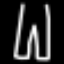
Label: pants